Aerial crown-view tile of a tropical tree (Barro Colorado Island, Panama), acquired 20240918:
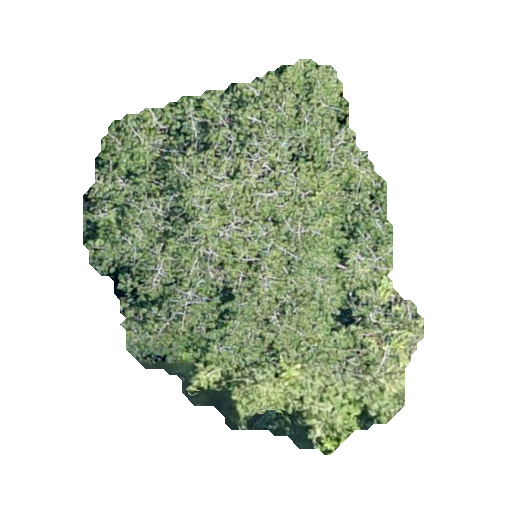
Species: Virola surinamensis
GBIF accepted scientific name: Virola surinamensis
Crown area: 142.78 m²